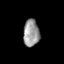
Tissue: prostate
Cell type: T cells
Senescence score: 0.3516
Nuclear area (px): 426
Mean DAPI intensity: 152.507